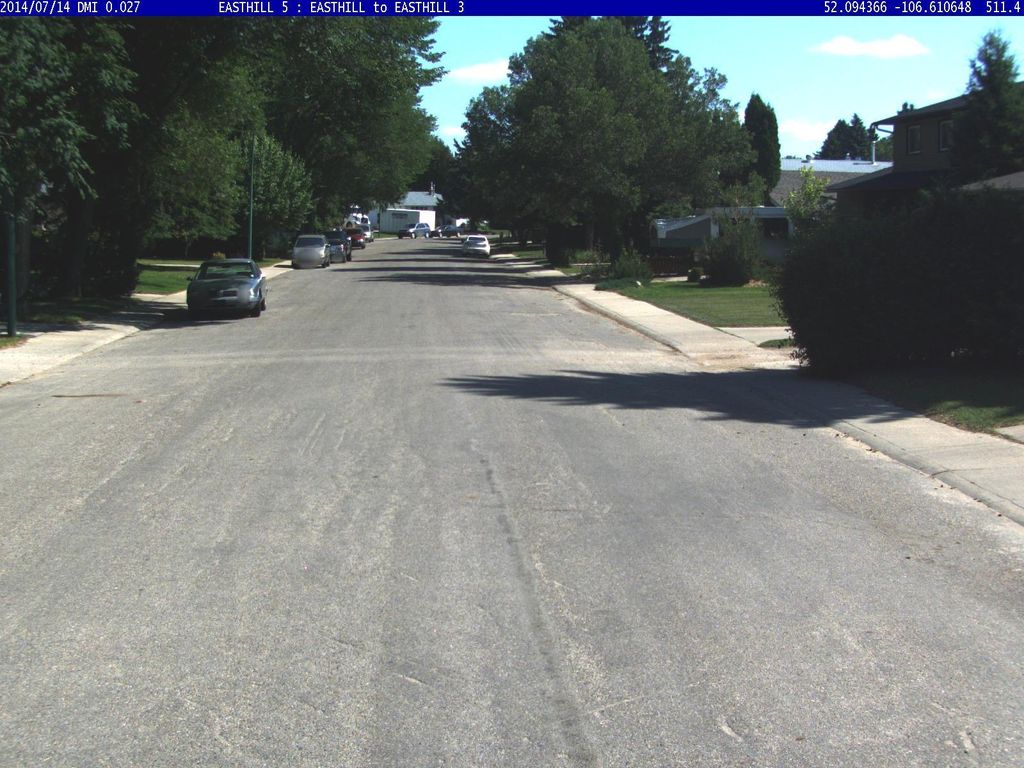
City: saskatoon